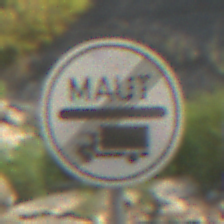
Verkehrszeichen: EndeMautpflicht
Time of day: MorningAfternoon
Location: Outdoor (Nature)
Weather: PartlyCloudy
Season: NotSpecified
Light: Natural